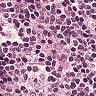
Metastatic tissue present: no